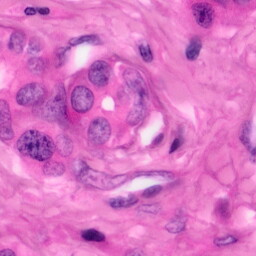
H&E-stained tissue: Pancreatic